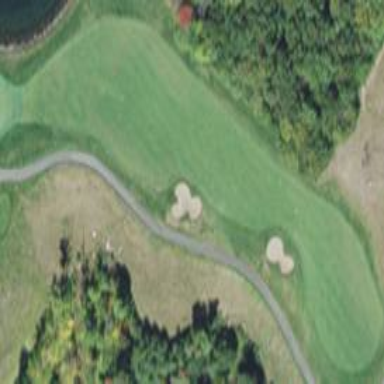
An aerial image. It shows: Golf fairway in the image.